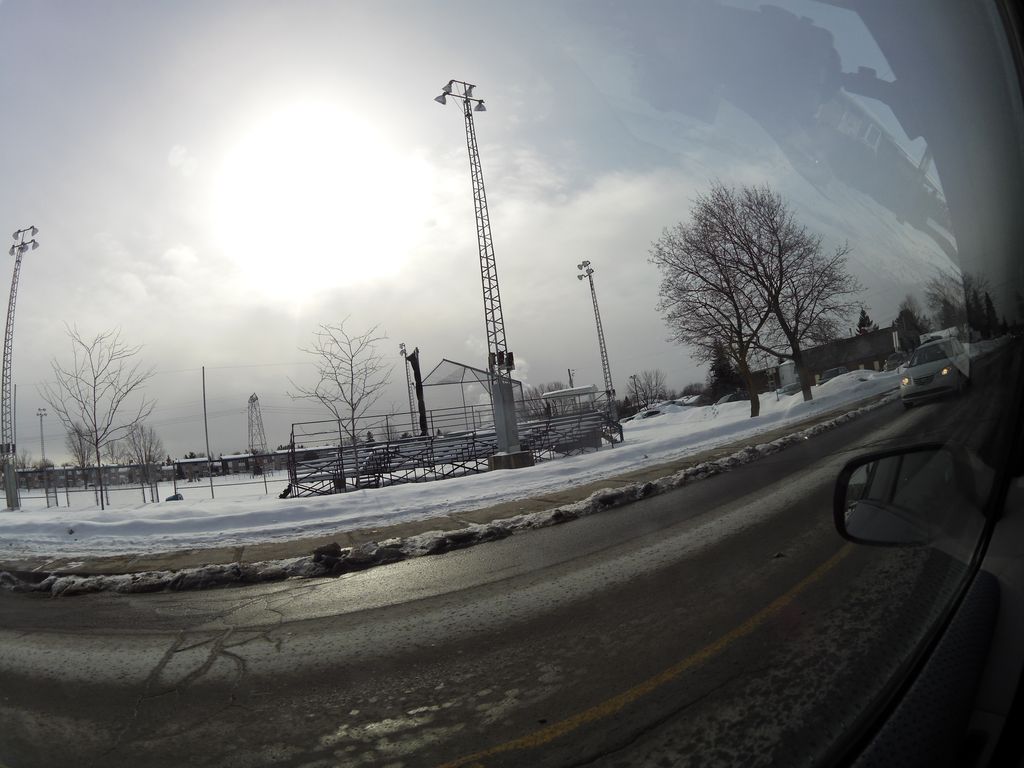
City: ottawa-gatineau